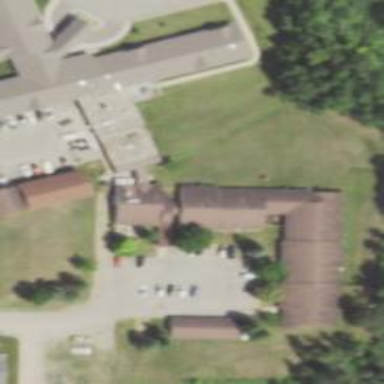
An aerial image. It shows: Nursing home building.